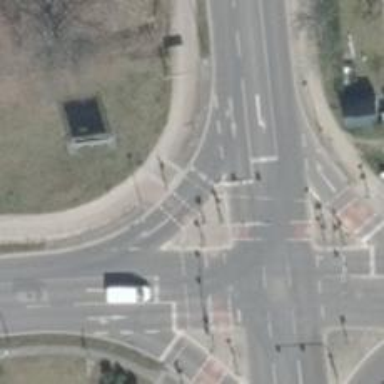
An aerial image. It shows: Traffic signal crossing with signal.